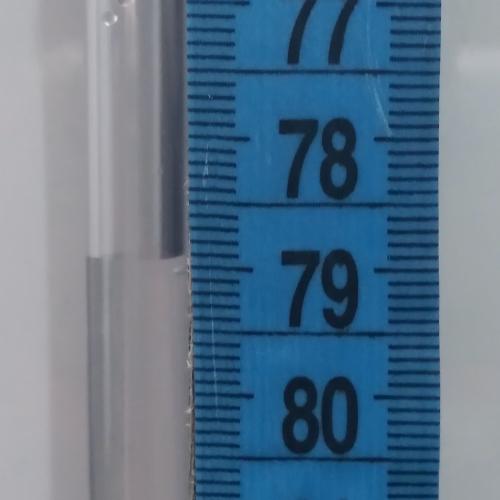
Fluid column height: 78.9 cm